Question: I realize this isn't the place to post this, but i've searched and searched and asked on the forum of Pyro CMS with no response. Quite irritated about it already just want a solution!!!
I uploaded the Pyro CMS up to my server with GoDaddy it's a Linux
It then prompted me to start the installer, I click on Step #1 and see an error that says: 'No input file specified.'
What do I need to do to fix this problem? It's very irritating and apparently the Pyro CMS team isn't willing to help.
Here is what I see after clicking 'Step 1' on the first page of the installer!

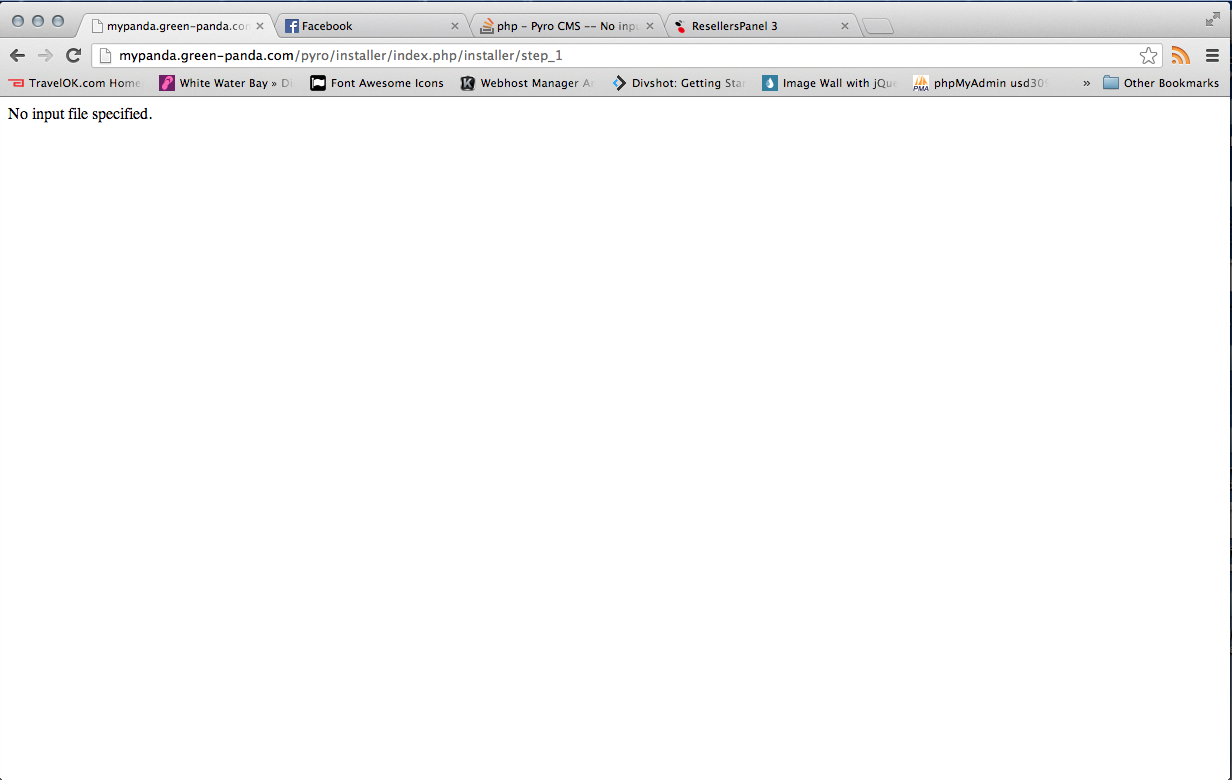
Answer: Add
'RewriteRule ^(.*)$ index.php?/$1 [L]'
To your .htaccess file. If you don't have one, create it.